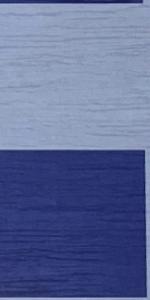
Label: Empty